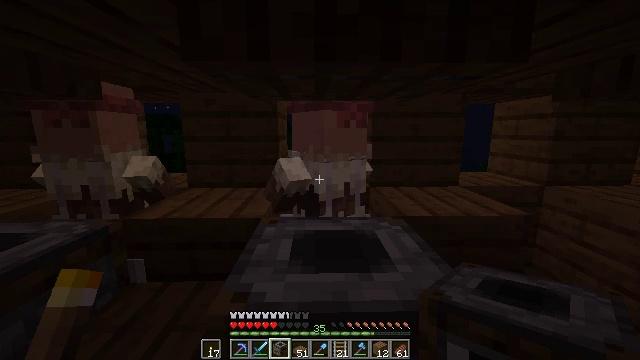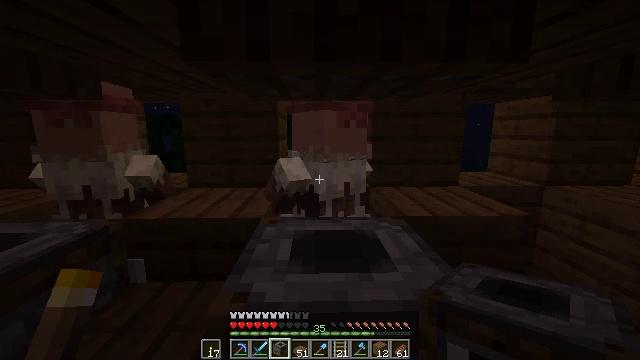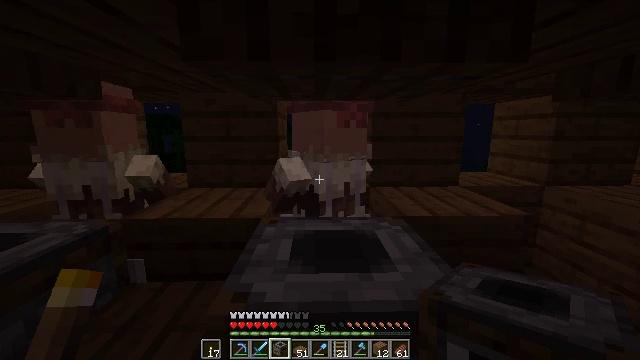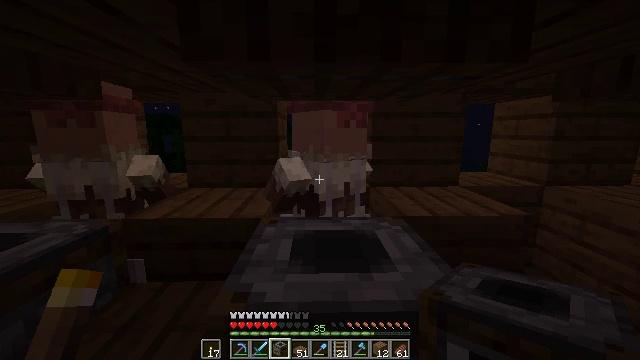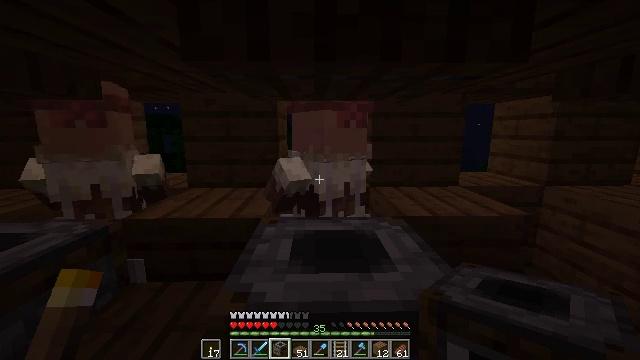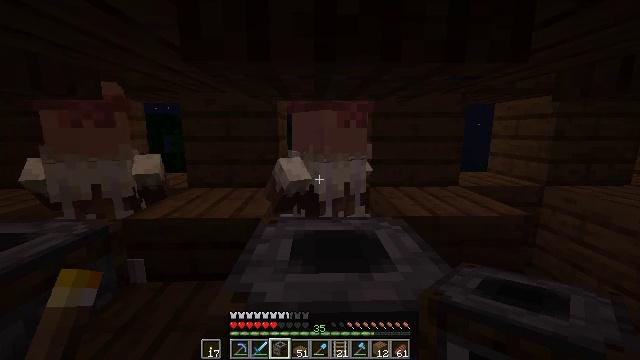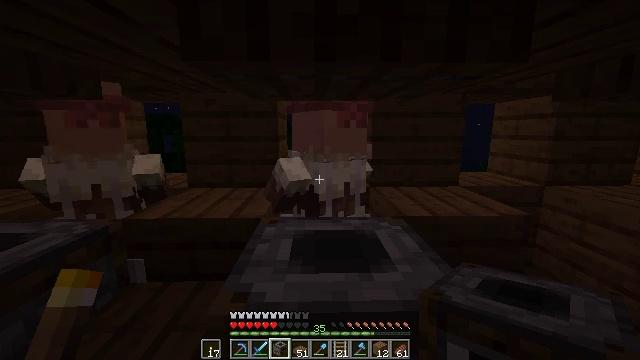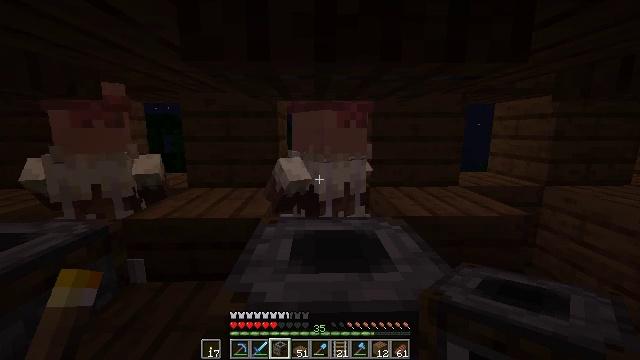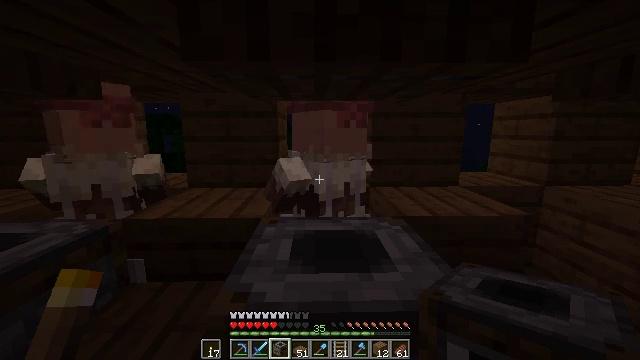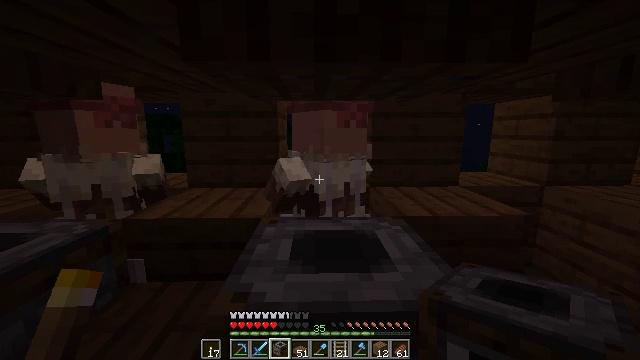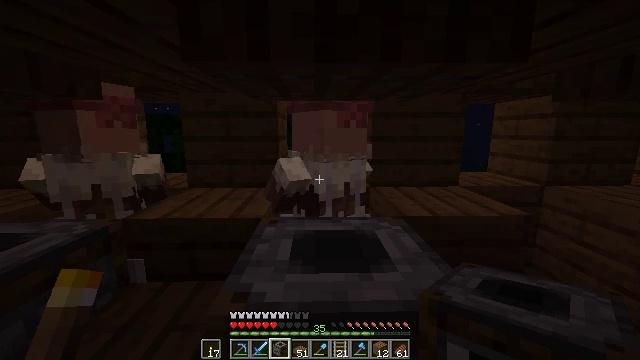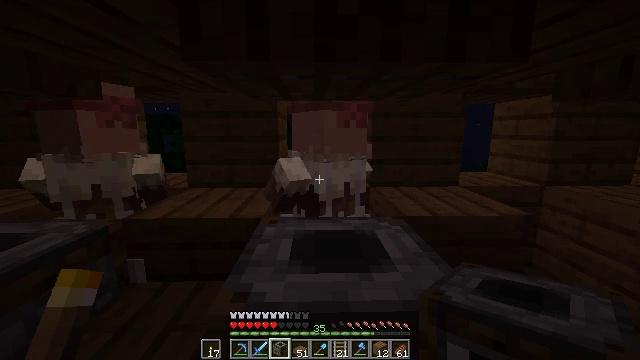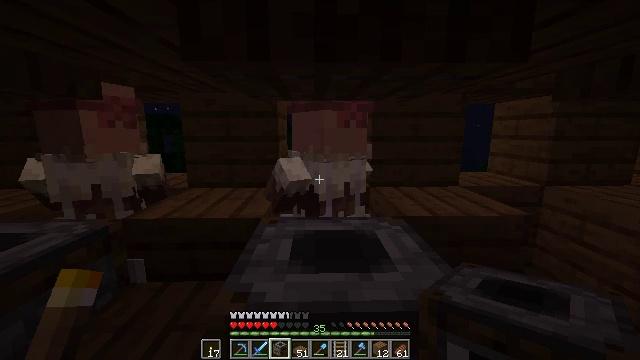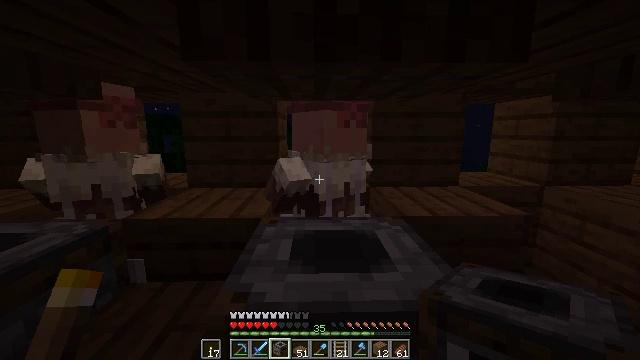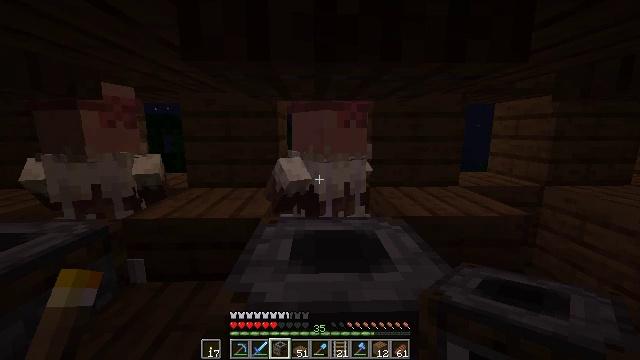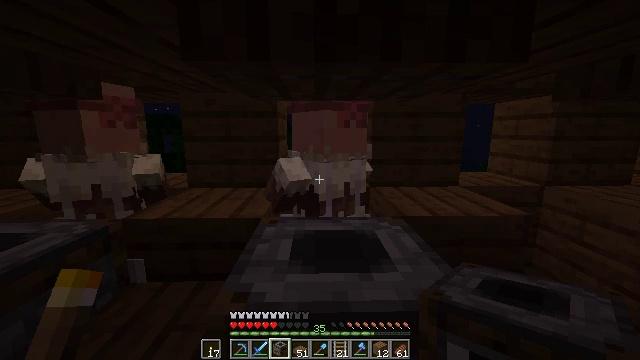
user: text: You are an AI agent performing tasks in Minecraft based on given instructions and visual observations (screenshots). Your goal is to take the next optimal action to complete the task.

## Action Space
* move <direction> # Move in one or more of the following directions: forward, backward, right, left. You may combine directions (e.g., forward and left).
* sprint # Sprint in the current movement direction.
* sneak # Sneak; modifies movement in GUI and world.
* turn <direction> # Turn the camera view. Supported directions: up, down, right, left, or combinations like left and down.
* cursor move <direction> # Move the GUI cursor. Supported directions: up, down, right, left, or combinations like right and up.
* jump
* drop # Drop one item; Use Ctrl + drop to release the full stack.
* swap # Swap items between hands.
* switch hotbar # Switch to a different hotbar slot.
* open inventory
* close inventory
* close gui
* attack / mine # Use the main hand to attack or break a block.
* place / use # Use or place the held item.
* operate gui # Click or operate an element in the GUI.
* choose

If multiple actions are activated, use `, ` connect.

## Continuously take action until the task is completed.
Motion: motion action
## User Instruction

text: Left-click on the smoker to mine it.
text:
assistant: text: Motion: no_op
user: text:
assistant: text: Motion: no_op
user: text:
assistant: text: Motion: no_op
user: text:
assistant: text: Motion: no_op
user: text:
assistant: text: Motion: no_op
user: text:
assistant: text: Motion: no_op
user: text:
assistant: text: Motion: no_op
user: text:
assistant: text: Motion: no_op
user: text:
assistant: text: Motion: no_op
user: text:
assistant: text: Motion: no_op
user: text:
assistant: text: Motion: no_op
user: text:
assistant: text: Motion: no_op
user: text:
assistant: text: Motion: no_op
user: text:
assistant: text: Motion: no_op
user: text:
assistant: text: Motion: no_op
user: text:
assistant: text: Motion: no_op
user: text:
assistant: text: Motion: no_op
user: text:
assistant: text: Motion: no_op
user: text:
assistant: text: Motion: no_op
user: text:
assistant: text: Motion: no_op
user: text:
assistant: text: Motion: no_op
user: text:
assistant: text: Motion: no_op
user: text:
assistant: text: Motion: no_op
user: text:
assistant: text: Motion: no_op
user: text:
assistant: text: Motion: no_op
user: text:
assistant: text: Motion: no_op
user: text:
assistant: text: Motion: no_op
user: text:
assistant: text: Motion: no_op
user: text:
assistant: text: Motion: no_op
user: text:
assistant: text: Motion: no_op